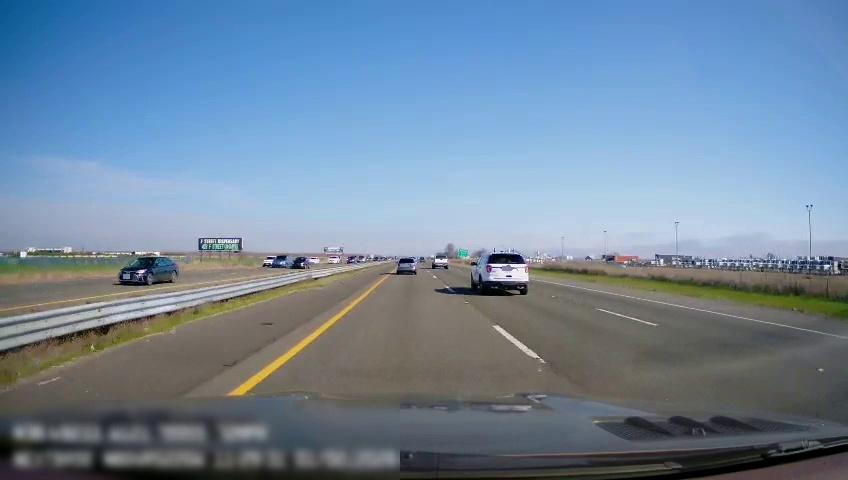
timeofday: Day
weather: Sunny
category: Drivable Space
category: Drivable Space
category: Vehicles | Car
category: Vehicles | Car
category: Vehicles | SUV
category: Vehicles | Car
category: Vehicles | Car
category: Vehicles | SUV
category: Vehicles | SUV
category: Vehicles | SUV
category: Vehicles | SUV
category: Vehicles | Truck
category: Lanes | Current Lane
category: Lanes | Current Lane
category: Lanes | Alternate Lane
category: Lanes | Alternate Lane
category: Lanes | Opposite Lane